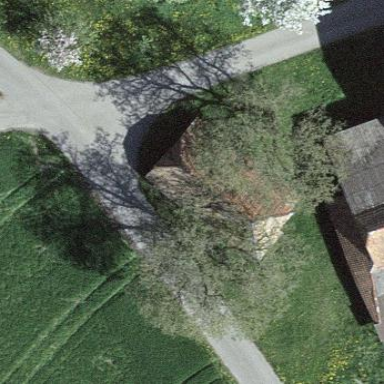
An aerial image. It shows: Barn.